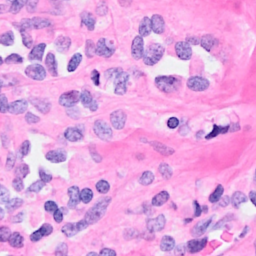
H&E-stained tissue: Breast